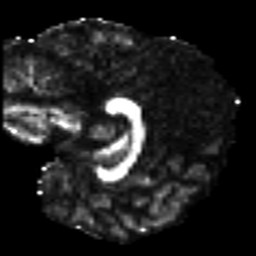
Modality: FA
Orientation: sagittal
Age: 25
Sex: male
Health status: ill
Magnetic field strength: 3 T
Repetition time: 9 s
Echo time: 0.093 s